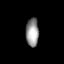
Tissue: lung
Cell type: Epithelial cells
Senescence score: 0.1632
Nuclear area (px): 357
Mean DAPI intensity: 149.171